В лаборатории экспериментатора Глюка было два одинаковых ареометра. Когда один из них Глюк погрузил в сосуд с исследуемой жидкостью, прибор сначала показал значение $1,027~г/см^3$. Затем его показания стали изменяться, но через продолжительное время он вновь стал показывать $1,027~г/см^3$. Убедившись, что изменений показаний больше нет, Глюк погрузил в сосуд второй прибор (не вынимая первого) и снова стал ждать. Теперь показания приборов установились на значении $1,022~г/см^3$.
Какова начальная температура ареометров в лаборатории Глюка? Зависимость плотности жидкости от её температуры изображена на рисунке. Теплоёмкости жидкости и приборов можно считать постоянными. Теплообмена с внешней средой нет.
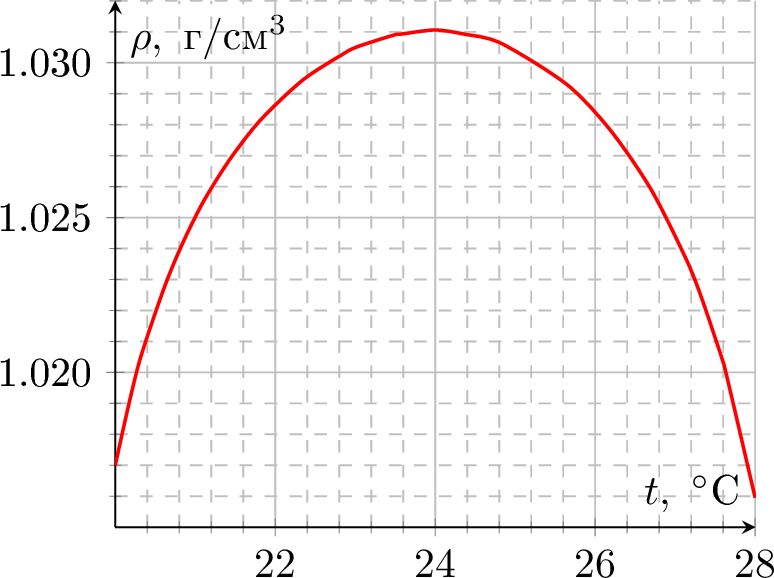
Решение: А) Рассмотрим первый случай, когда температура ареометров $t_0$ выше, чем начальная температура жидкости. Тогда начальная температура жидкости (по графику) равна $21,5~^\circ\text{C}$, а установившаяся в результате теплообмена с ареометром – $26,5~^\circ\text{C}$. Пусть $C_ж$ – теплоёмкость жидкости, $C_а$ – теплоёмкость ареометра. Запишем уравнение теплового баланса: $$ C_ж \cdot 5~^\circ\text{C} = C_{a}(t_0 - 26,5~^\circ\text{C}).$$ После опускания второго ареометра температура жидкости увеличивается и становится равной $27,4~^\circ\text{C}$. Запишем уравнение теплового баланса для двух ареометров: $$ C_ж(27,4~^\circ\text{C} - 21,5~^\circ\text{C}) = 2C_{a}(t_0 - 27,4~^\circ\text{C}).$$ Отсюда: $$ \dfrac{5,9~^\circ\text{C}}{5~^\circ\text{C}} = \dfrac{2(t_0 - 27,4~^\circ\text{C})}{(t_0 - 26,5~^\circ\text{C})} \Rightarrow t_0 = \dfrac{10\cdot27,4~^\circ\text{C} - 5,9\cdot26,5~^\circ\text{C}}{10-5,9} = 28,7~^\circ\text{C}.$$ Б) Рассмотрим второй случай, когда температура ареометров $t_0$ ниже, чем начальная температура жидкости. Тогда начальная температура жидкости равна $26,5~^\circ\text{C}$, а установившаяся в результате теплообмена с первым ареометром $21,5~^\circ\text{C}$. Запишем уравнение теплового баланса: $$ C_ж \cdot 5~^\circ\text{C} = C_{a}(21,5~^\circ\text{C} - t_0).$$ После опускания второго ареометра температура жидкости уменьшается и становится равной $20,5~^\circ\text{C}$. Запишем уравнение для двух ареометров: $$ C_ж(26,5~^\circ\text{C} - 20,5~^\circ\text{C}) = 2C_{a}(20,5~^\circ\text{C} - t_0).$$ Отсюда: $$ \dfrac{6~^\circ\text{C}}{5~^\circ\text{C}} = \dfrac{2(20,5~^\circ\text{C} - t_0)}{(21,5~^\circ\text{C} - t_0)} \Rightarrow t_0 = \dfrac{10\cdot20,5~^\circ\text{C} - 6\cdot21,5~^\circ\text{C}}{10-6} = 19~^\circ\text{C}.$$
Ответ: $19~^\circ\text{C}$ или $28,7~^\circ\text{C}$
Темы:
T, Всероссийские, Теплота, Плотность, Температура, Обработка графика